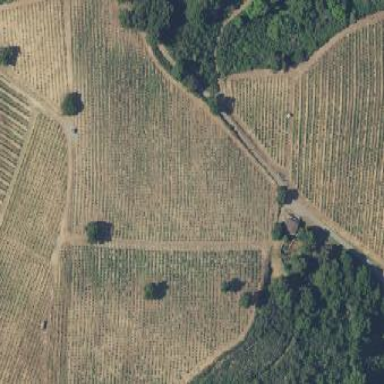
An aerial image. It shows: Unique farmland with vineyards growing grapes.